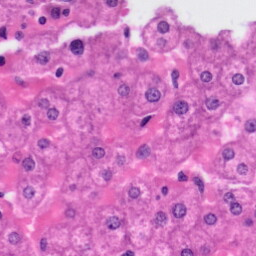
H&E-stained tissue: Liver